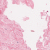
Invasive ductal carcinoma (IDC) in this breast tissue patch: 0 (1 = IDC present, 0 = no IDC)